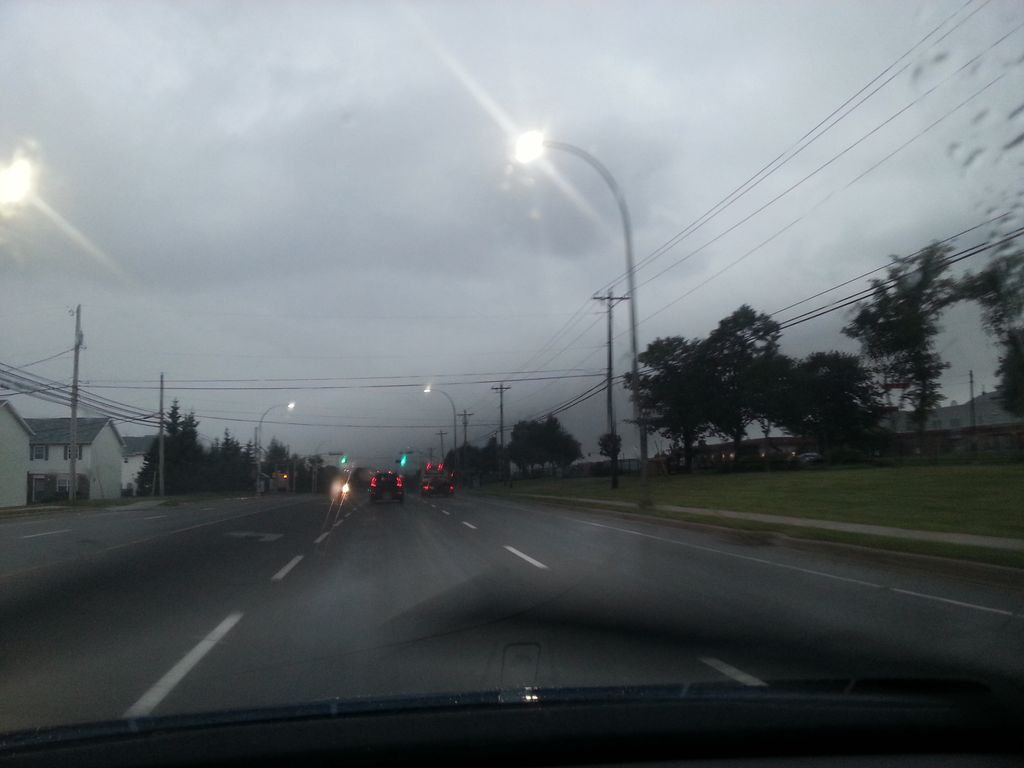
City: charlottetown